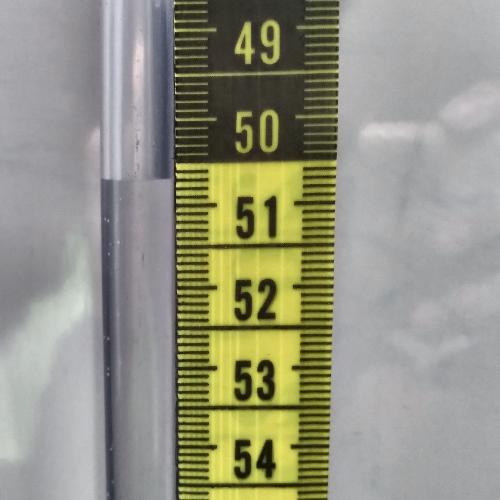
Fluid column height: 9.1 cm